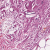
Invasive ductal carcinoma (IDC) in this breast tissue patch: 1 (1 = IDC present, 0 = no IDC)